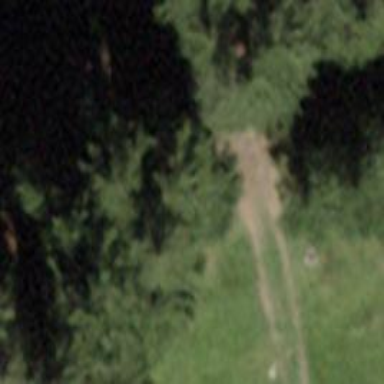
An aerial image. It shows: Bench.